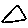
Label: triangle